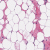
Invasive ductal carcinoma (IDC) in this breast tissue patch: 0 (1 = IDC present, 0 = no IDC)